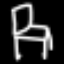
Label: chair